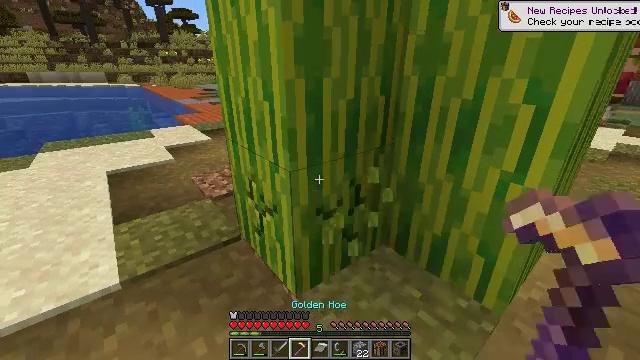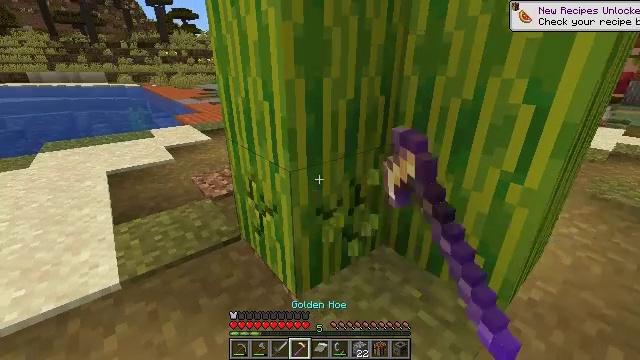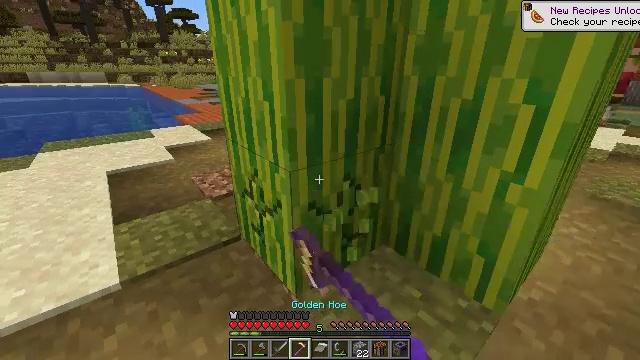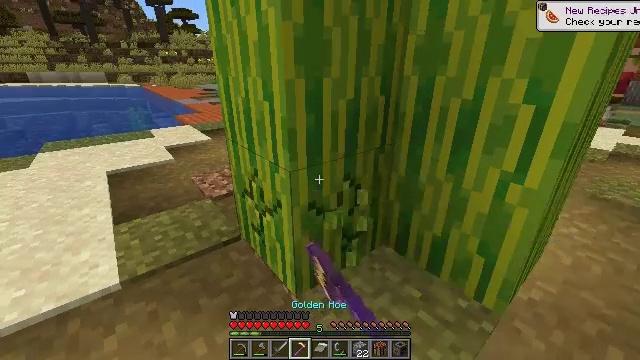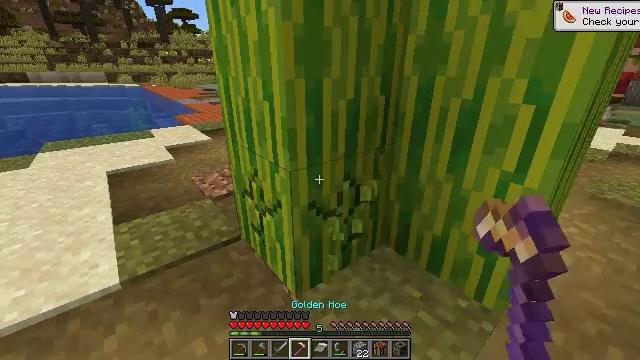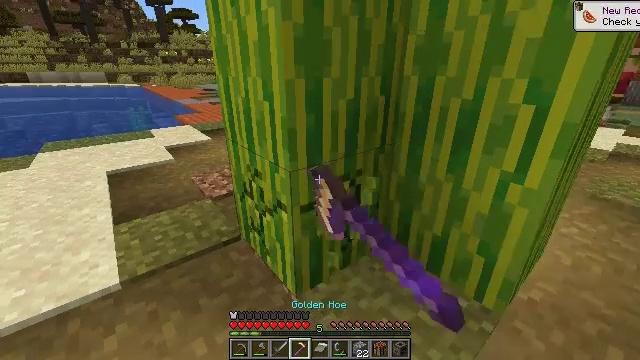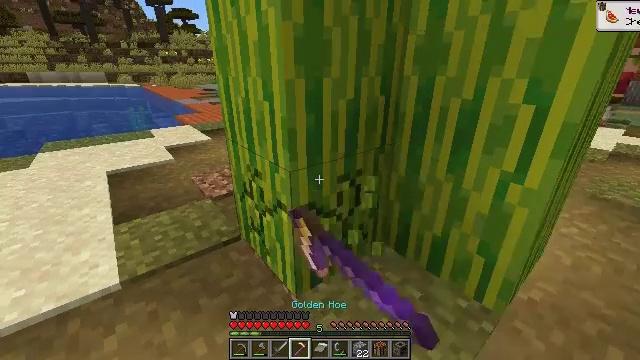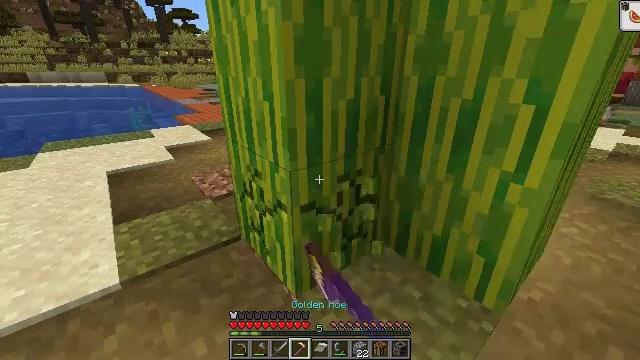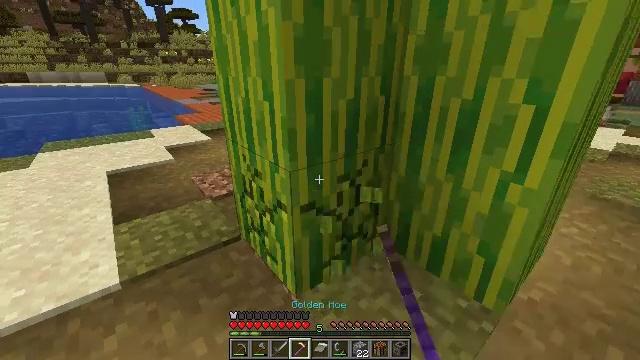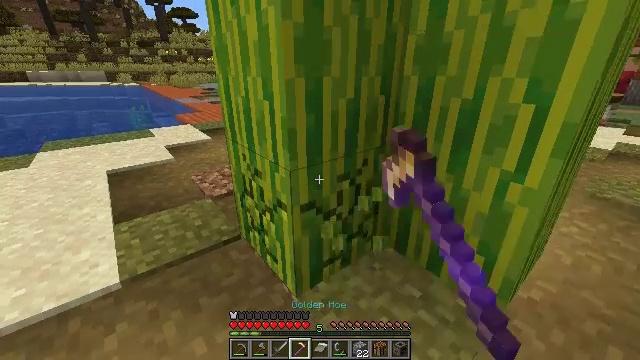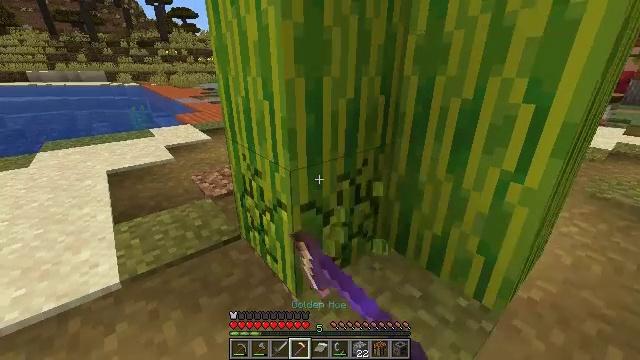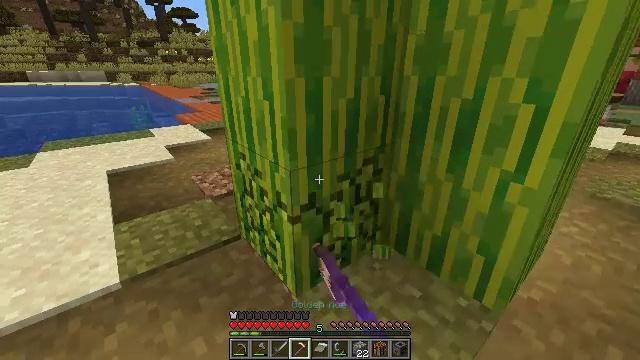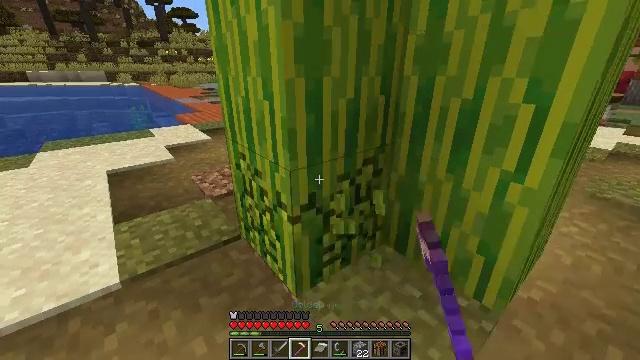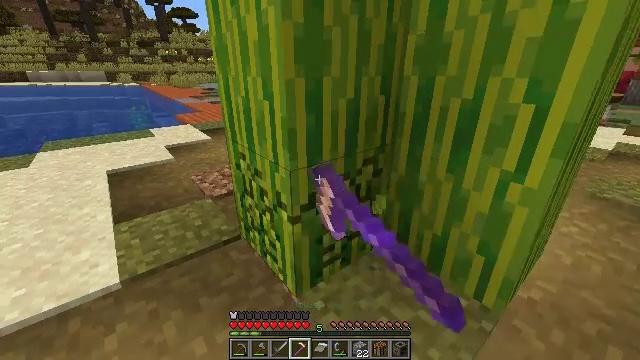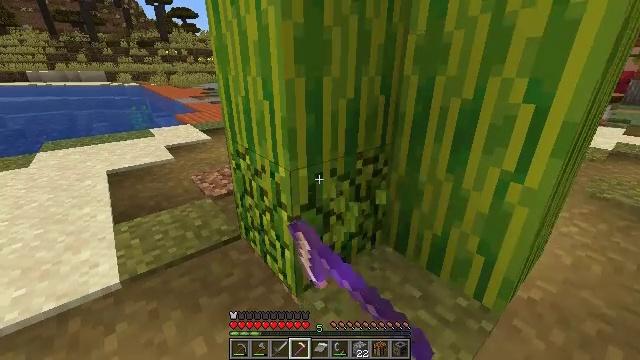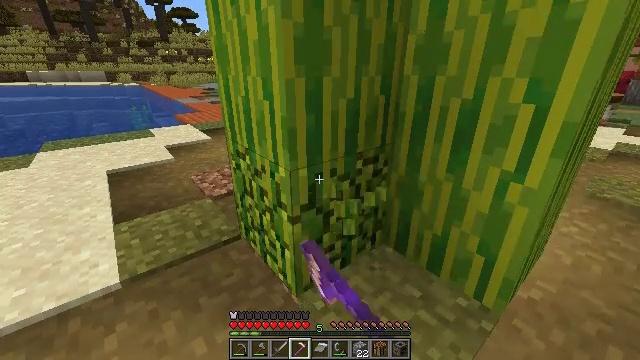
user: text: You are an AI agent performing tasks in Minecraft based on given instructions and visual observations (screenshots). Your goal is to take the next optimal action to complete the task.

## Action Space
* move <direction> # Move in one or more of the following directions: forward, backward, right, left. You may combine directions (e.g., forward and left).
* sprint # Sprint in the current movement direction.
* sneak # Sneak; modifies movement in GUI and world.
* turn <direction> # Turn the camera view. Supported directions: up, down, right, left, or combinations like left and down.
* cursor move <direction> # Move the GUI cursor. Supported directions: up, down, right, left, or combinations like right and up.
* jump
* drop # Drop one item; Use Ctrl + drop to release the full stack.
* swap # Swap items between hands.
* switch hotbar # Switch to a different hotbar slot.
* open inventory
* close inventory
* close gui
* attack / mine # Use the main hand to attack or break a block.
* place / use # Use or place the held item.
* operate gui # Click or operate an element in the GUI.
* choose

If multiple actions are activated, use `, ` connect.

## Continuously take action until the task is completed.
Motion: motion action
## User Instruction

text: Use right equipment to gather melon.
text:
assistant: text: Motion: attack / mine
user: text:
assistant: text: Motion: attack / mine
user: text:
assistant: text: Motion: attack / mine
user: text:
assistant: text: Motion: attack / mine
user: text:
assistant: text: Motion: attack / mine
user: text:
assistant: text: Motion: attack / mine
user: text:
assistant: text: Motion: attack / mine
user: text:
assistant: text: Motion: attack / mine
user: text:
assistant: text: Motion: attack / mine
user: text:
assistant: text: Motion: attack / mine
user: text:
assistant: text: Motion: attack / mine
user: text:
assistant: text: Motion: attack / mine
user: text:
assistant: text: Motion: attack / mine
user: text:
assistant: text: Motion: attack / mine
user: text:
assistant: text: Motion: attack / mine
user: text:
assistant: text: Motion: attack / mine
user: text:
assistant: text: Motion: attack / mine
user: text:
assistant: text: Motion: attack / mine
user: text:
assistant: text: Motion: attack / mine
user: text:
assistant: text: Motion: attack / mine
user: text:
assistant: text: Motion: attack / mine
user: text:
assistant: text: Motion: attack / mine
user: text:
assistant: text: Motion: attack / mine
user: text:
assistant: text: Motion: turn right and up, attack / mine
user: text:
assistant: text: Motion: turn right and up, attack / mine
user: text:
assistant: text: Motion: turn up, attack / mine
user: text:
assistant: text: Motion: attack / mine
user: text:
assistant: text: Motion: attack / mine
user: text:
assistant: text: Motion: attack / mine
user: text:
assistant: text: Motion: attack / mine